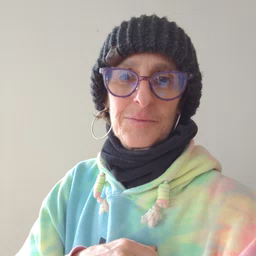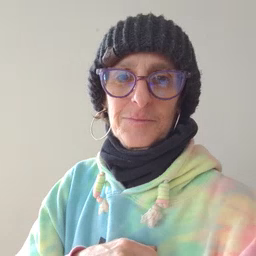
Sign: first